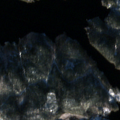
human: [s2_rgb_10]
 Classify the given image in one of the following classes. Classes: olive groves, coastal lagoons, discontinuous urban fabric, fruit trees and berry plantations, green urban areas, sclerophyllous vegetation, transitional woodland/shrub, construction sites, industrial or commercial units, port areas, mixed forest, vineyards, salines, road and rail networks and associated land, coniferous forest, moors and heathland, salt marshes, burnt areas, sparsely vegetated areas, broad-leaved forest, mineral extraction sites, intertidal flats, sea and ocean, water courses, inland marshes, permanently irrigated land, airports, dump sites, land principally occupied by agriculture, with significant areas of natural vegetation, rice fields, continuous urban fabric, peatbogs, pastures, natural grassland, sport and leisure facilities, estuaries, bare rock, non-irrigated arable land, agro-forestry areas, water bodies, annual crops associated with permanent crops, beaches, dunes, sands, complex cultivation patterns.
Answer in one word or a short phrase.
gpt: coniferous forest, water bodies